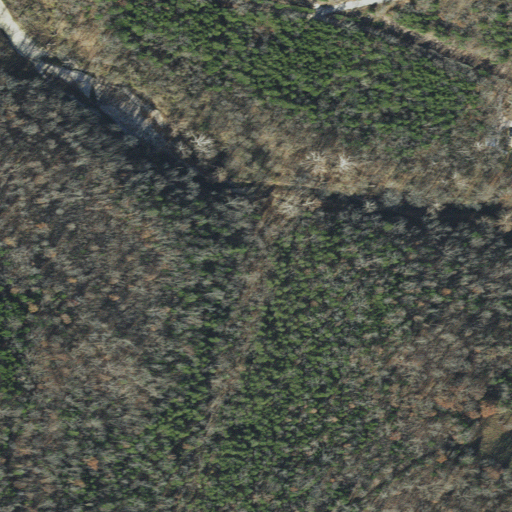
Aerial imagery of valley in Arkansas named Hopper Hollow containing deciduous forest, evergreen forest, open development, mixed forest, woody wetlands, pasture, and herbaceous wetlands